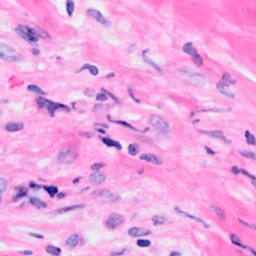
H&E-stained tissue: Breast